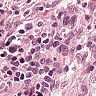
Metastatic tissue present: no